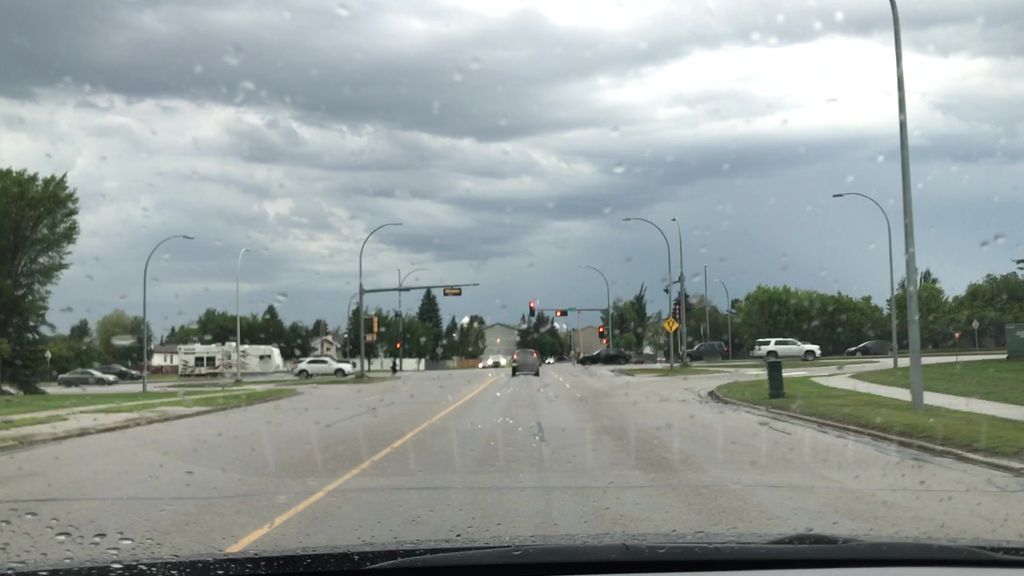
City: edmonton